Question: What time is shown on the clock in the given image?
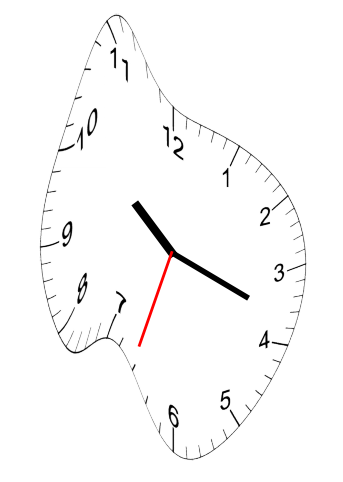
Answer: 10:18:33